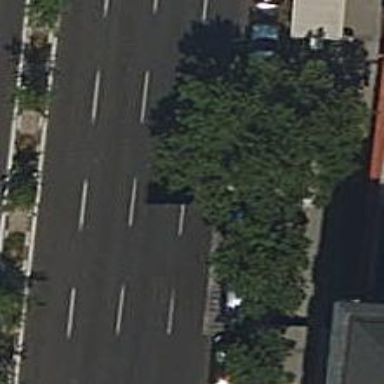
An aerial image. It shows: Secondary road with asphalt surface. It includes shared lane for cyclists marked with pictograms.